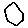
Label: hexagon